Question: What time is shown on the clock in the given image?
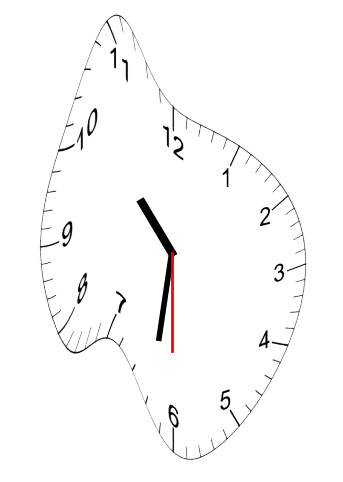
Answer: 10:31:30